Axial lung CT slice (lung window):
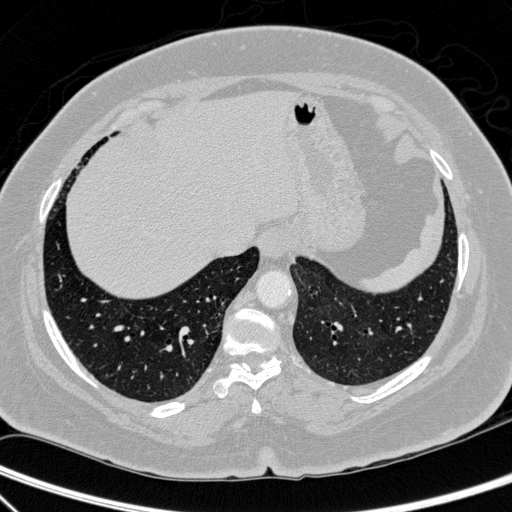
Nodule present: no